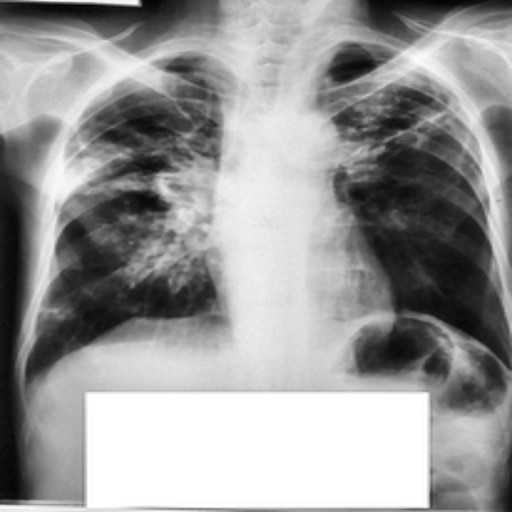
Finding: TUBERCULOSIS